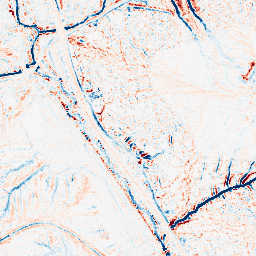
Category: edge_preserving
Decomposition family: median
Decomposition parameters: size: 7
Upsampling method: sinc_hamming
Upsampling parameters: scale: 2
kernel_size: 16
Upsampling scale: 2